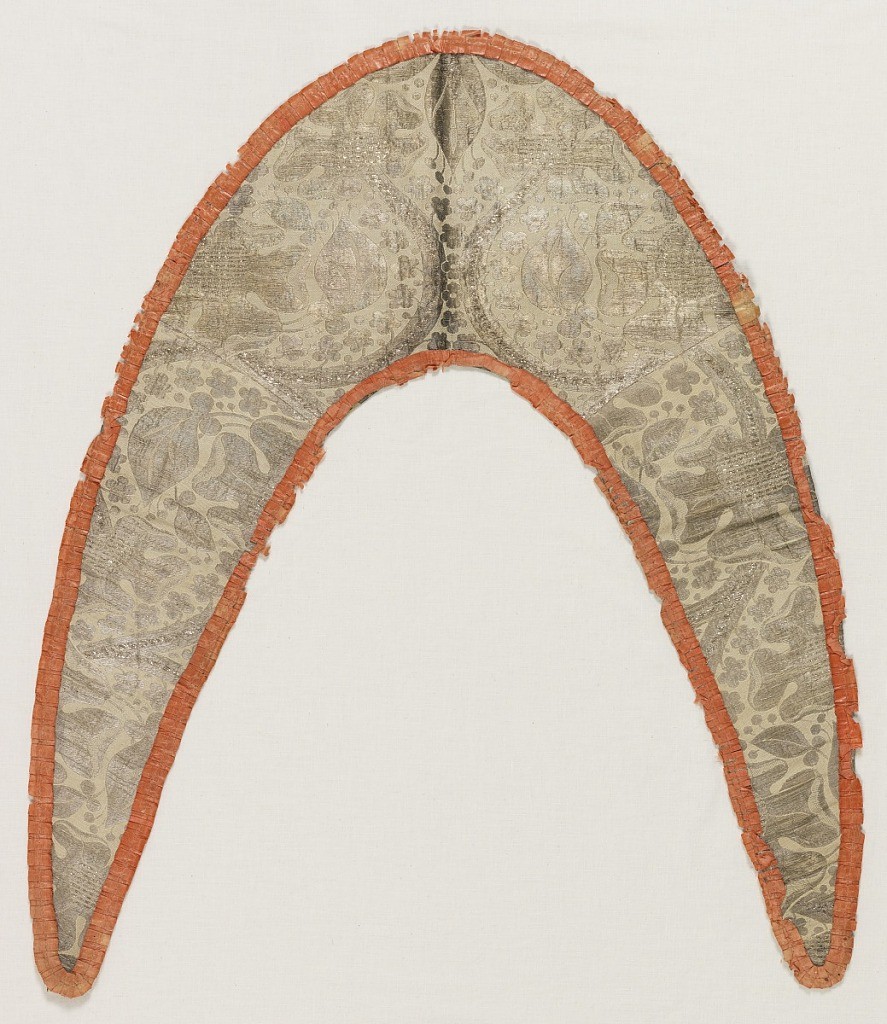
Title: Capelet
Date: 18th century
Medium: silk, wool, metallic thread Technique: plain weave with supplementary weft; twill (lining)
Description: Part of a garment made from silver brocade with salmon-colored silk ruffles and lined with twill in natural wool.